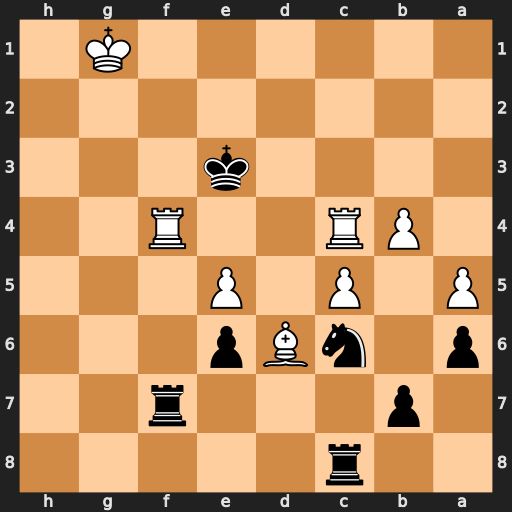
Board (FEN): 2r5/1p3r2/p1nBp3/P1P1P3/1PR2R2/4k3/8/6K1
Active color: b
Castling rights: -
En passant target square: -
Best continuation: Rxf4